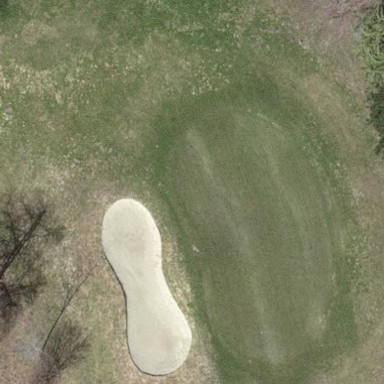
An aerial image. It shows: Green golf area with grass land use.